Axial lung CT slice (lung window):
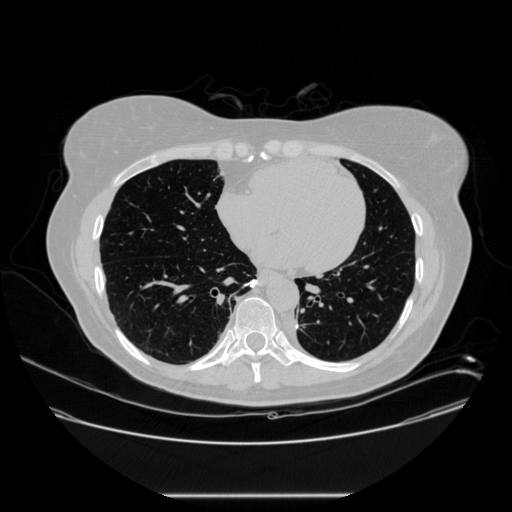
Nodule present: no